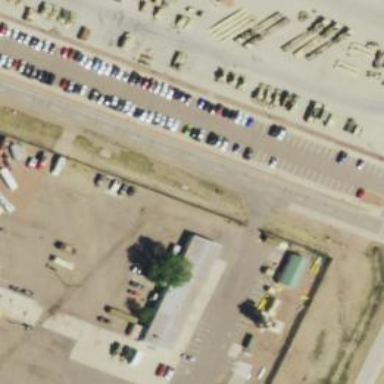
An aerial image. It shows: Parking area.